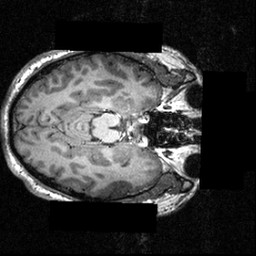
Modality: T1w
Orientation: axial
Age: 28
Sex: male
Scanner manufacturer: siemens
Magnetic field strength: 3.951 T
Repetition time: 1.5 s
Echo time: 0.00335 s